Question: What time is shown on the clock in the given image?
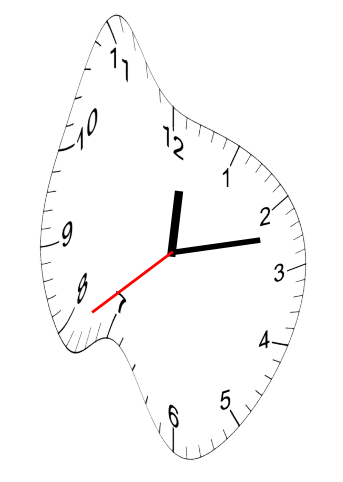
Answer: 12:12:39